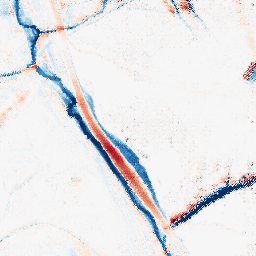
Category: morphological
Decomposition family: morphological_ellipse
Decomposition parameters: operation: average
width: 10
height: 20
Upsampling method: regularized
Upsampling parameters: scale: 4
lambda_reg: 0.1
Upsampling scale: 4